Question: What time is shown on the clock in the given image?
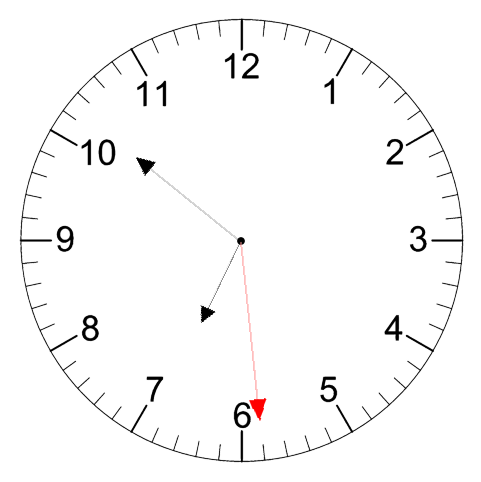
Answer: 06:51:29